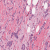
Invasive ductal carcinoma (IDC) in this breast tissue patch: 1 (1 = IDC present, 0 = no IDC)